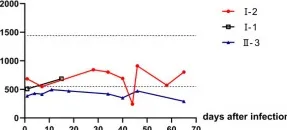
Dynamic trends in the lymphocyte subsets and cytokines in peripheral blood among patients within a household cluster with COVID-19 during 69 days of follow-up. CD4+ T lymphocytes.
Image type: pathology (masson_trichrome)